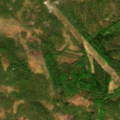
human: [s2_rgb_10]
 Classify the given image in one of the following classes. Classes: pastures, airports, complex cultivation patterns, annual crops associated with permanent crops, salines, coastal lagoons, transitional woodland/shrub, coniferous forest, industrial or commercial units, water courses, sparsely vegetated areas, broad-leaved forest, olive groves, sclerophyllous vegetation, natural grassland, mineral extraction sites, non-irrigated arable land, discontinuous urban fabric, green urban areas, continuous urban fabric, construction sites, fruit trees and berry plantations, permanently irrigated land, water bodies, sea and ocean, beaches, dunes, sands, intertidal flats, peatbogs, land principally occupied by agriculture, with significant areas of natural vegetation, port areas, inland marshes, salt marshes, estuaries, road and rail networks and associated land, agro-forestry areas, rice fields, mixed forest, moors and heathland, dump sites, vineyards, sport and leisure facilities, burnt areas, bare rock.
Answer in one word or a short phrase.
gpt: mixed forest, transitional woodland/shrub